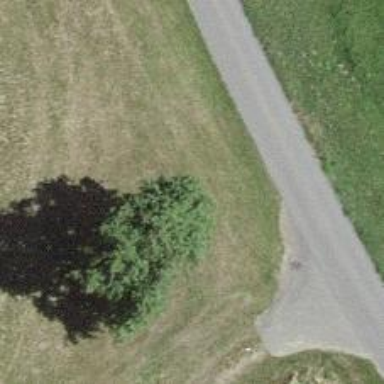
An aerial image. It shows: Deciduous tree with lush green leaves.